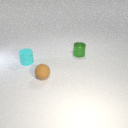
small brown rubber sphere in front of small green metal cylinder